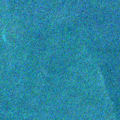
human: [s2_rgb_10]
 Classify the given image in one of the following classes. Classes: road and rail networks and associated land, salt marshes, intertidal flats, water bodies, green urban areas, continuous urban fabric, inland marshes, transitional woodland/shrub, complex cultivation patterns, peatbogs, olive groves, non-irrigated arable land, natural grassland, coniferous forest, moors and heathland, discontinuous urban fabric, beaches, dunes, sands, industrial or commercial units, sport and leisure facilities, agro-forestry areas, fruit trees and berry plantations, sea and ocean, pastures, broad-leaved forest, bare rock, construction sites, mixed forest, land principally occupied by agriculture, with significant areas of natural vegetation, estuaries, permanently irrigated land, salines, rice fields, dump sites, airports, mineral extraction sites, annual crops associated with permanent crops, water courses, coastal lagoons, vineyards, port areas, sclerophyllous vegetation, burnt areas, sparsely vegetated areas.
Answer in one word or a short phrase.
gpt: sea and ocean